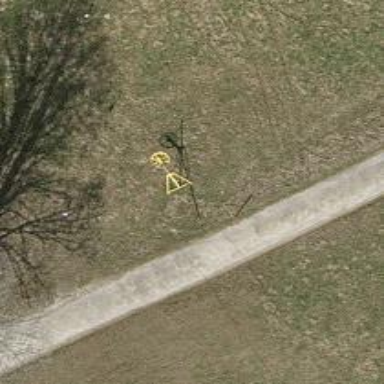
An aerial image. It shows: Rope tow aerialway.